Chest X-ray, AP view. Patient: 36 years old, sex M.
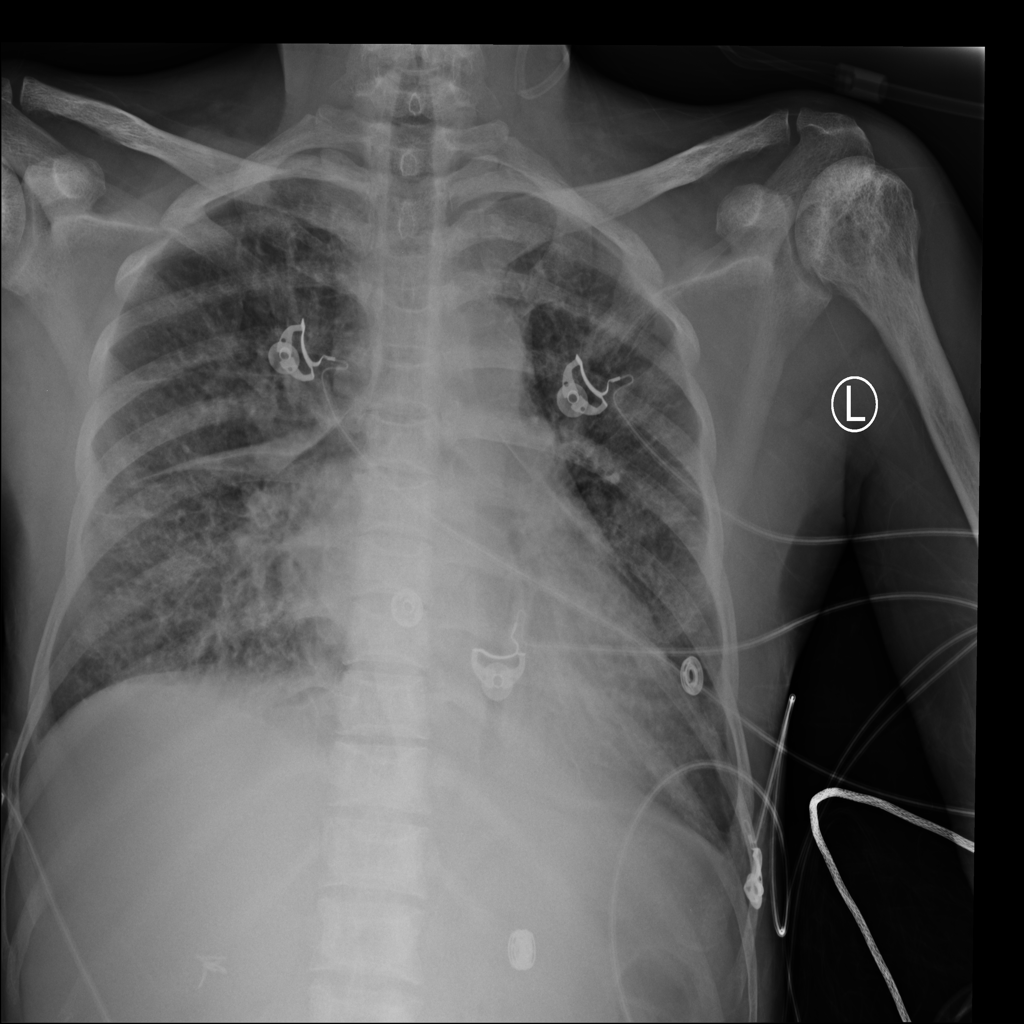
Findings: Cardiomegaly, Consolidation, Infiltration